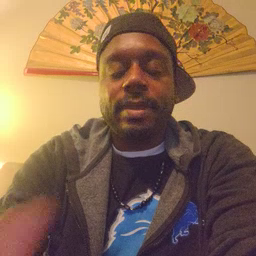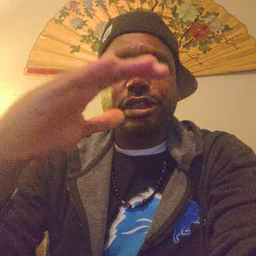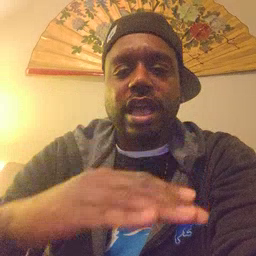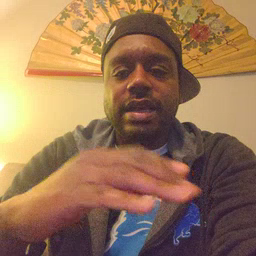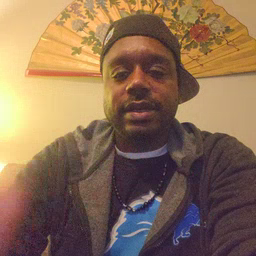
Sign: child